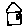
Label: house